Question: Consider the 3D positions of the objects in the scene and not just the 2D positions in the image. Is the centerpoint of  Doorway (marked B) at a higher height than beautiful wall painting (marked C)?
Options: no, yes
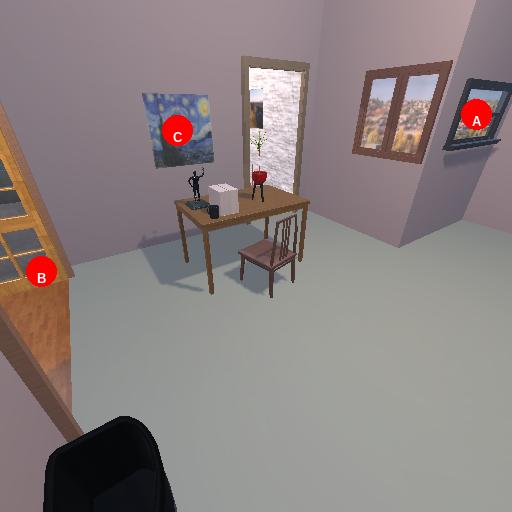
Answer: no